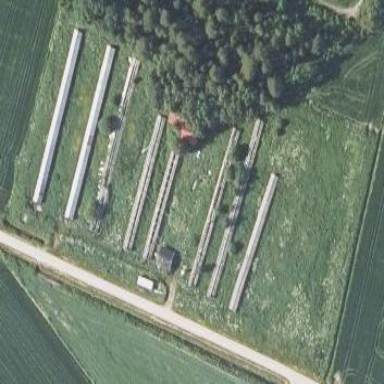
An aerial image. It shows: Farmyard area.